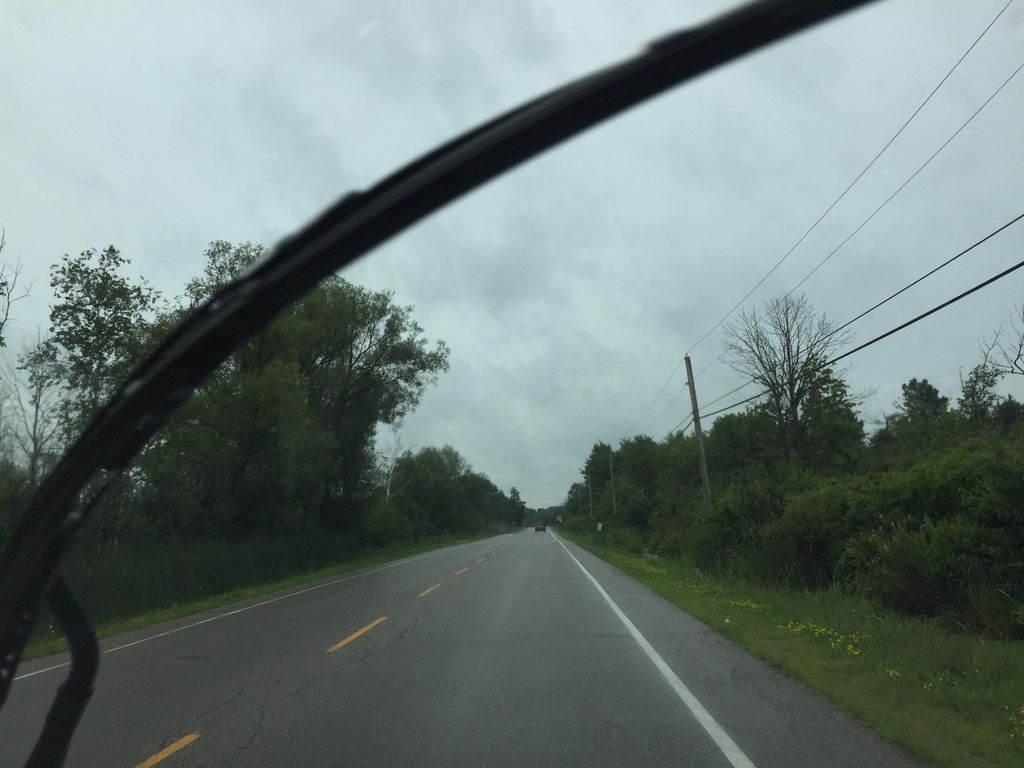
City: kitchener-waterloo